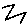
Label: zigzag